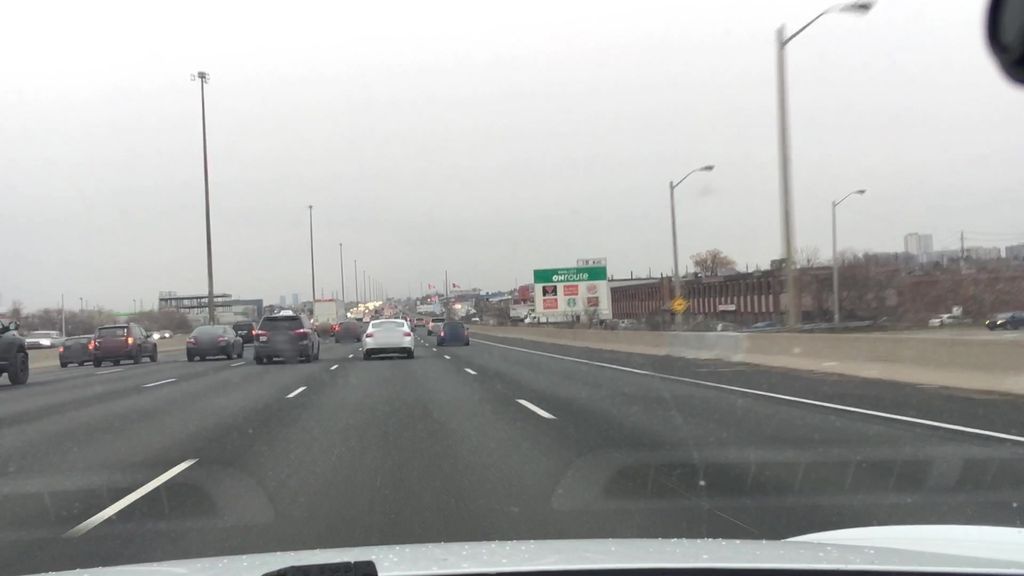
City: toronto